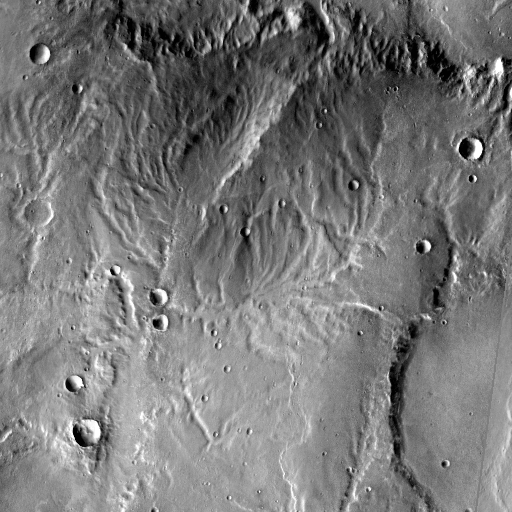
Crater classes present: Background, Other, Buried